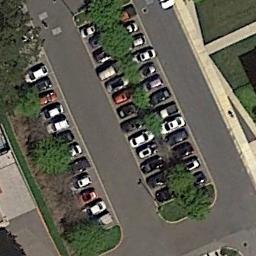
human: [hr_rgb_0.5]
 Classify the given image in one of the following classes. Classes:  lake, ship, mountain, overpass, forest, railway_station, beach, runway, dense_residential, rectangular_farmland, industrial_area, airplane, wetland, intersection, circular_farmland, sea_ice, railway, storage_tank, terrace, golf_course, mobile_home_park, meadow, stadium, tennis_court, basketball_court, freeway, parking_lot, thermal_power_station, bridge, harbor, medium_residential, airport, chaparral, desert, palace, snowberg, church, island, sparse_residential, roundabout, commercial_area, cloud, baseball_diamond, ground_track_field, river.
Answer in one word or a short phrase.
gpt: parking_lot